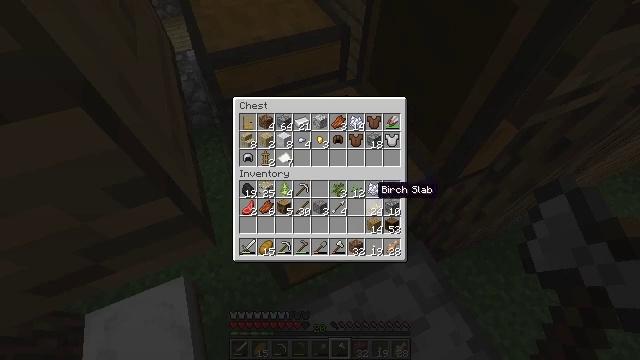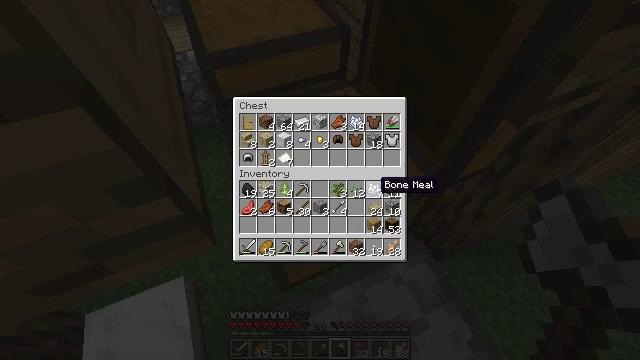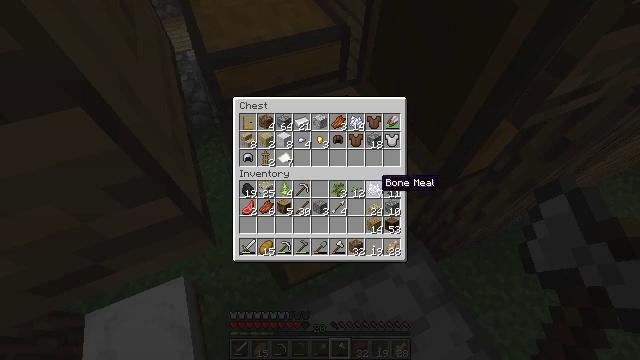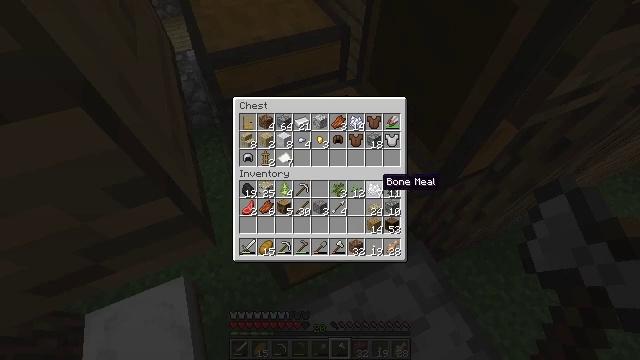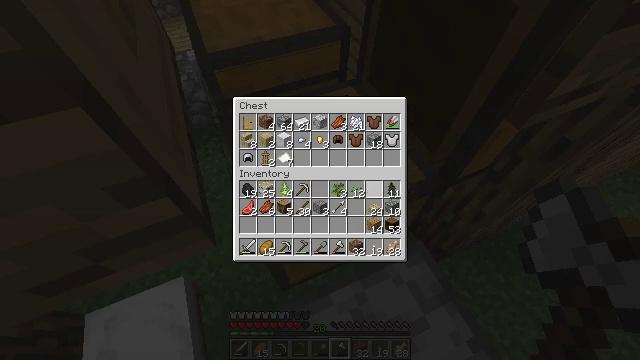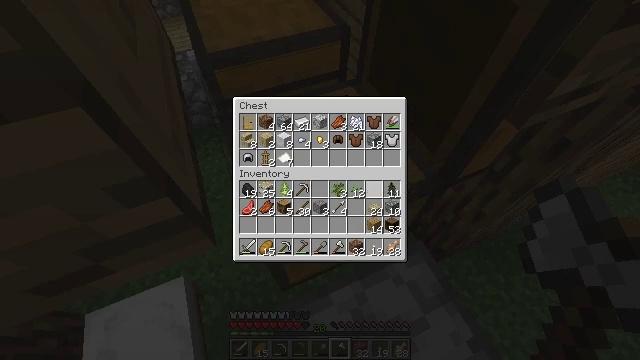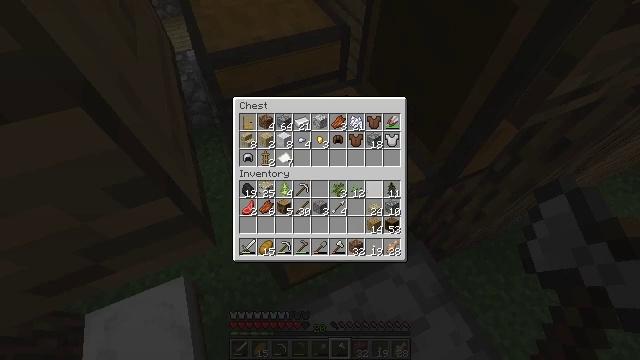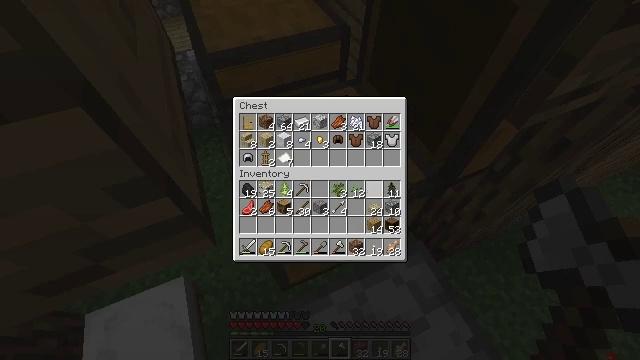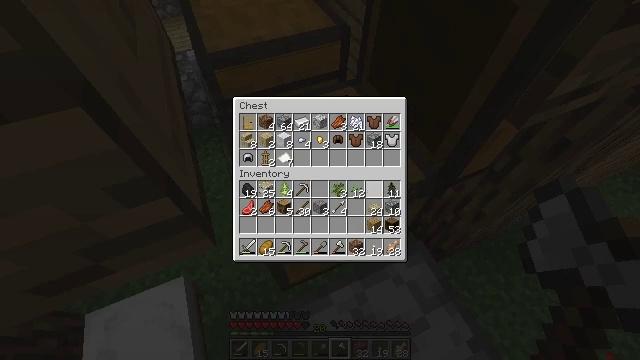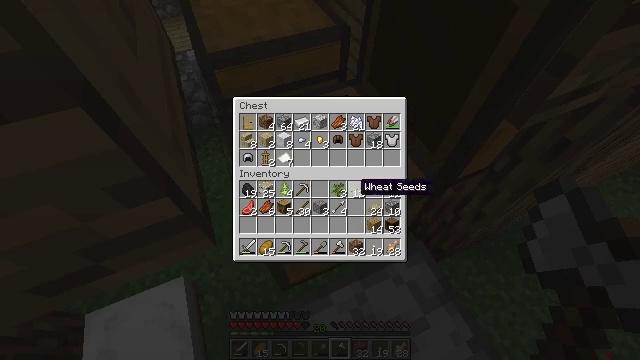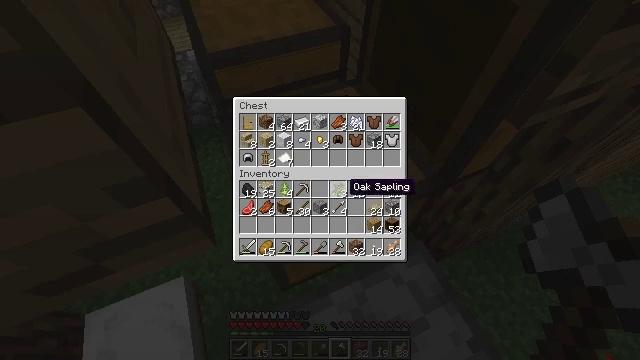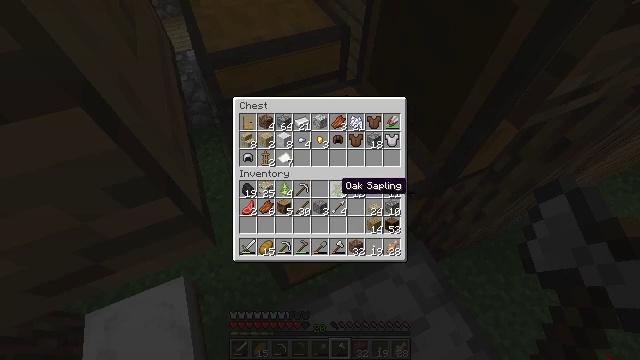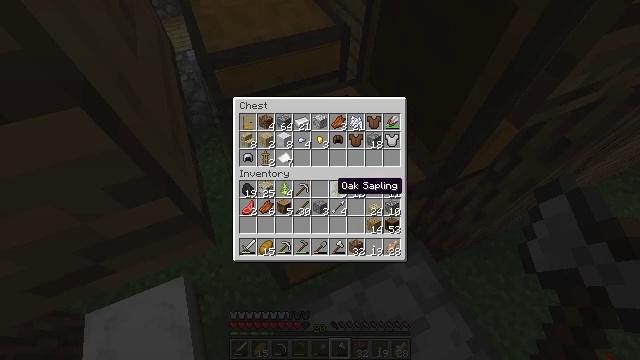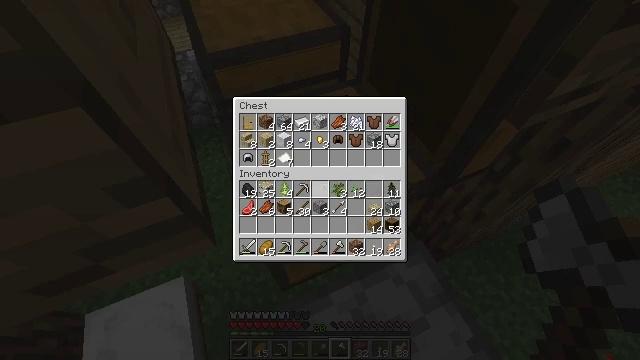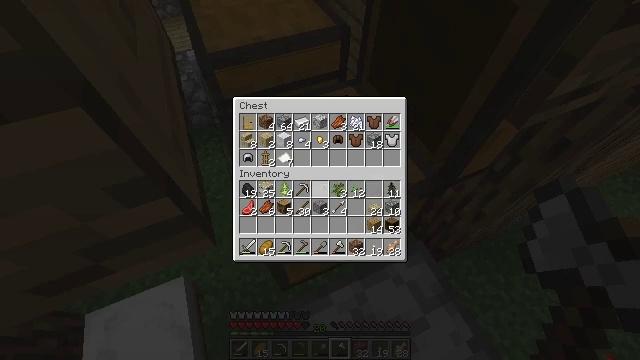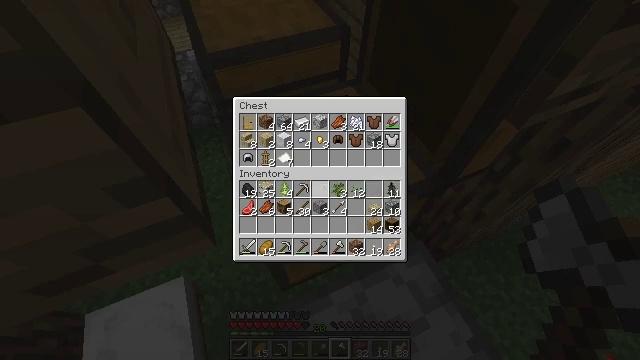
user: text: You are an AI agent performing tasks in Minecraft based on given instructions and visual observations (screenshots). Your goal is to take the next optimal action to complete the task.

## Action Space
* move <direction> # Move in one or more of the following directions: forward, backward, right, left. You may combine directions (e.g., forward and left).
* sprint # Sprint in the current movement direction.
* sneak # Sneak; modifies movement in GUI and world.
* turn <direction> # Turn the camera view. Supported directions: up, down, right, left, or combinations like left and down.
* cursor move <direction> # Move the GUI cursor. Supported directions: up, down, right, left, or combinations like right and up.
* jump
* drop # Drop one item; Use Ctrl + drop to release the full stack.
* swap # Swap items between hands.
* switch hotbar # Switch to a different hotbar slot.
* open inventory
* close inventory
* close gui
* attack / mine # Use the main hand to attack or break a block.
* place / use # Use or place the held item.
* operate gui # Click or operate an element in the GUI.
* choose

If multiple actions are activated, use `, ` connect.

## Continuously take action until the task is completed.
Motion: motion action
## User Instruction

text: Access your crafting grid to produce bone meal.
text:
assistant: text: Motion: sneak
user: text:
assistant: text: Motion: sneak
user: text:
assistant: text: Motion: sneak
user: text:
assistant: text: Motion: sneak, operate gui
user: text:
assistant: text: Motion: sneak, operate gui
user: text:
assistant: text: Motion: sneak, operate gui
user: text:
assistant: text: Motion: sneak
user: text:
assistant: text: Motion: sneak, cursor move left
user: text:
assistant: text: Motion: sneak, cursor move left
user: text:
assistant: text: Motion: sneak, cursor move left
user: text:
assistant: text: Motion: sneak, cursor move left
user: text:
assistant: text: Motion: sneak
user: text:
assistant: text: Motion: no_op
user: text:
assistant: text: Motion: no_op
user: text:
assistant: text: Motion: no_op
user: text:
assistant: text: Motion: no_op
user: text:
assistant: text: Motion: no_op
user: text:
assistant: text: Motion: no_op
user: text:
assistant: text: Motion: close gui
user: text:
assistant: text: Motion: turn left, open inventory
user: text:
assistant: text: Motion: turn left, open inventory
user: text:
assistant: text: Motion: turn left and down
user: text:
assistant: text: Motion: turn left
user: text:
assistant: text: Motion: move left, turn left
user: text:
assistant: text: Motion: move left
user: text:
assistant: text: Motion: move left
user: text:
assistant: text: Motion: move left
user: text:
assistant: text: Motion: move forward and move left
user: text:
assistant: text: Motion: move forward and move left, turn right and up
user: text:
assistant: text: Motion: move forward and move left, turn right